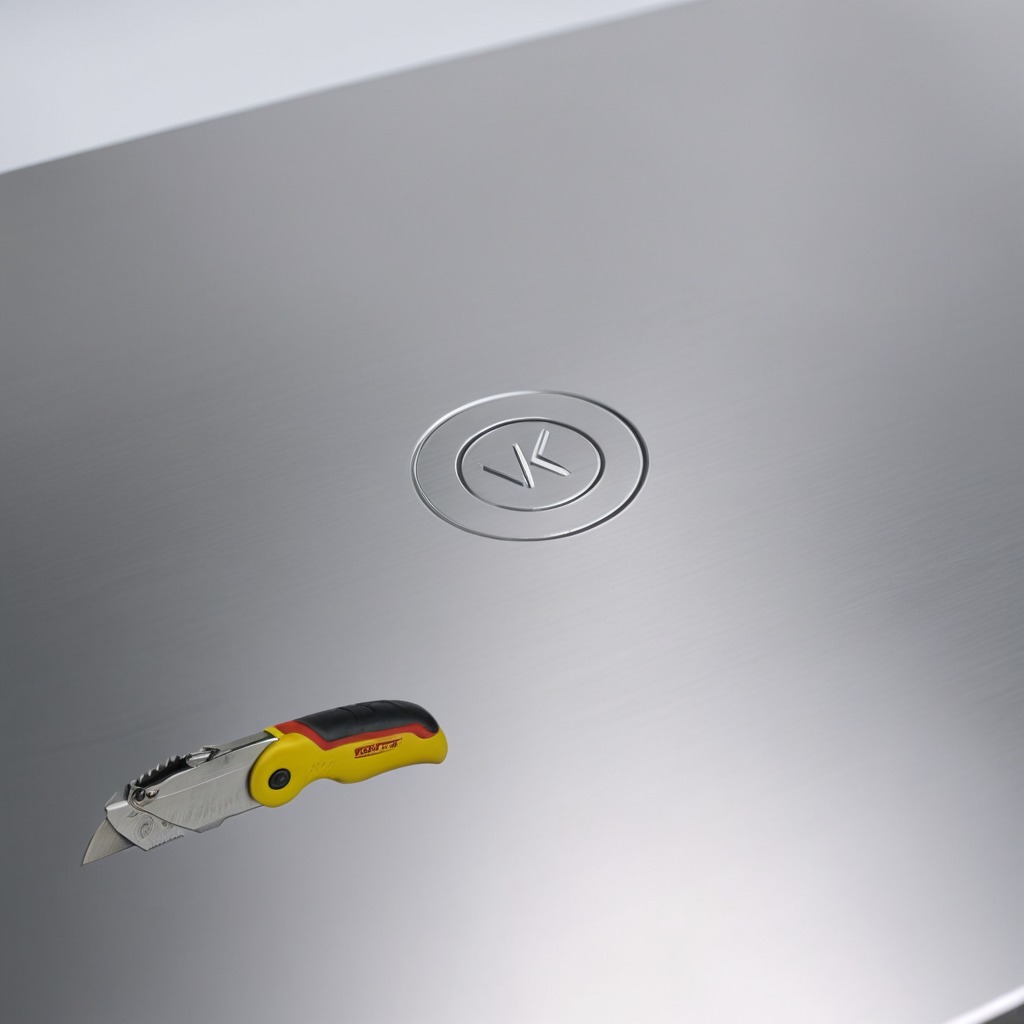
A utility knife is lying on a stainless steel table in a high-end prototyping lab.